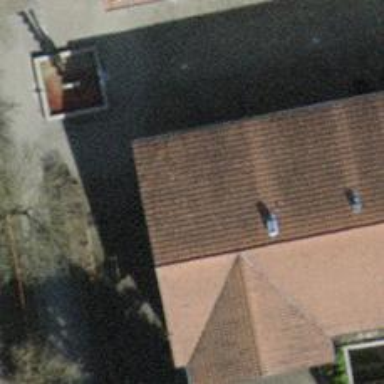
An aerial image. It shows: Restaurant.